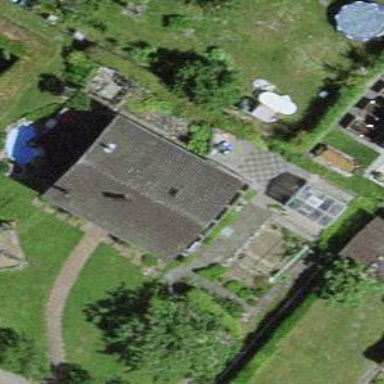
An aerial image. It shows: Bungalow.